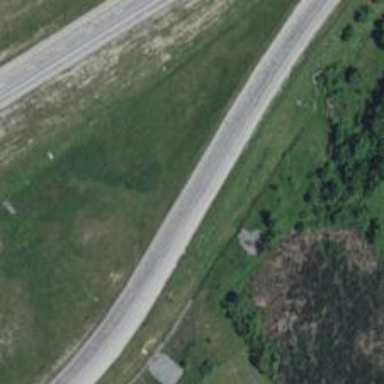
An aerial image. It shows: Trunk link highway.